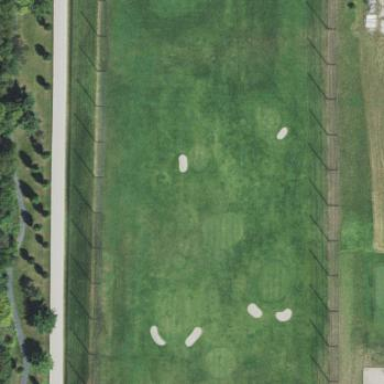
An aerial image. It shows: Golf driving range on grassy leisure land.